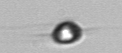
Label: Acanthoica_quattrospina